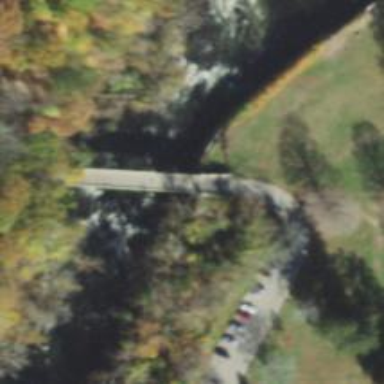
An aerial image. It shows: Service road on arched bridge.